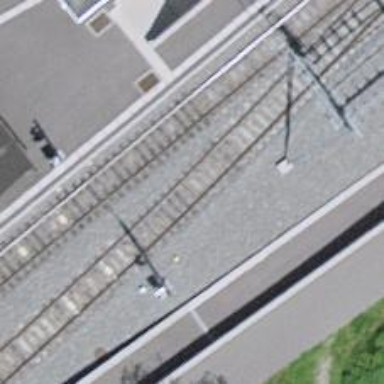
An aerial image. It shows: Railway siding with one electrified track and contact line.